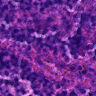
Metastatic tissue present: no